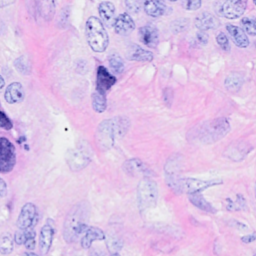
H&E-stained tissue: Breast